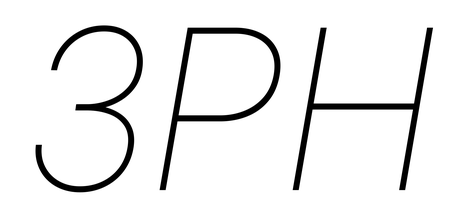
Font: Roboto-Italic_Thin_Italic